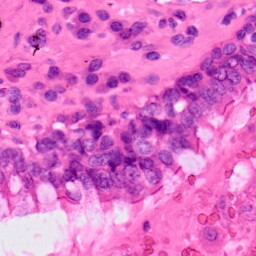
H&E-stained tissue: Lung